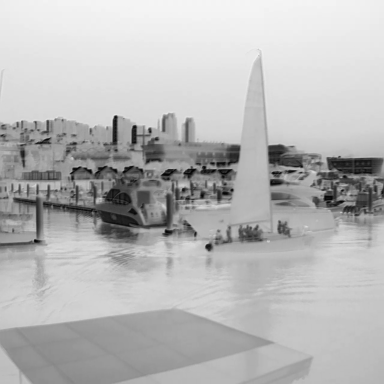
There are two canoes in the infrared image.